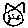
Label: cat